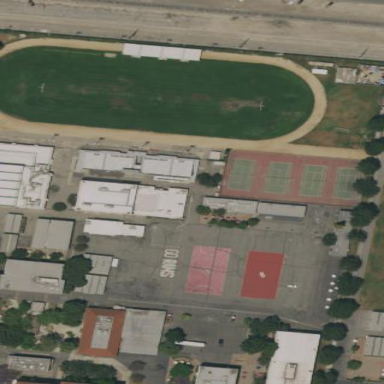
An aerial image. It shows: School.